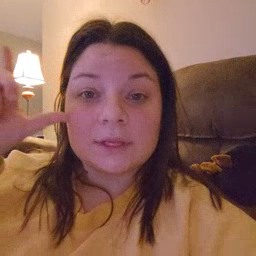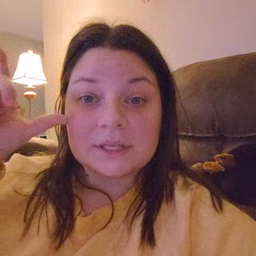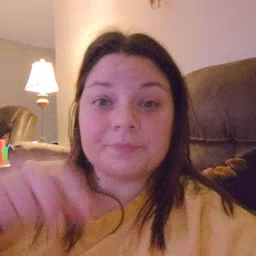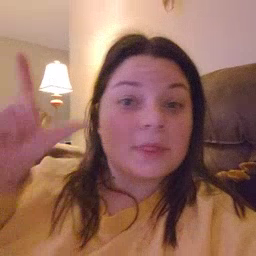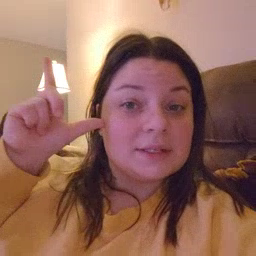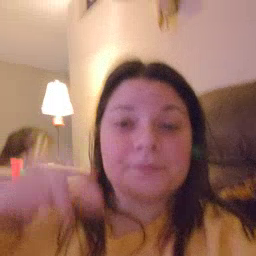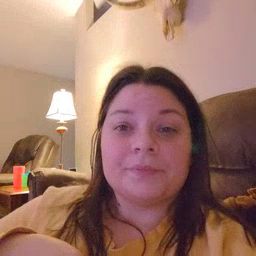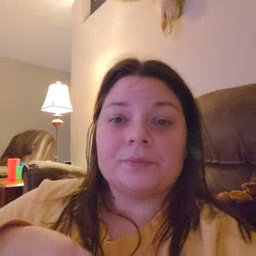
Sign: listen